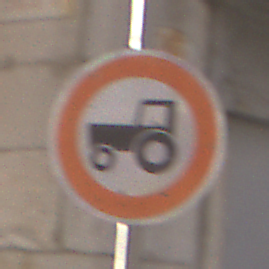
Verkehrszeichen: VerbotKraftfahrzeugeZuegeNichtSchneller25
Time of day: Midday
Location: Outdoor (Urban)
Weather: Clear
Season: NotSpecified
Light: Natural